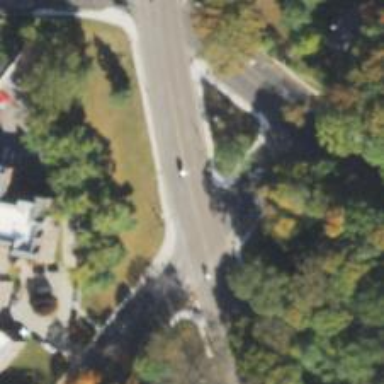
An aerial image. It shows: Marked road crossing.